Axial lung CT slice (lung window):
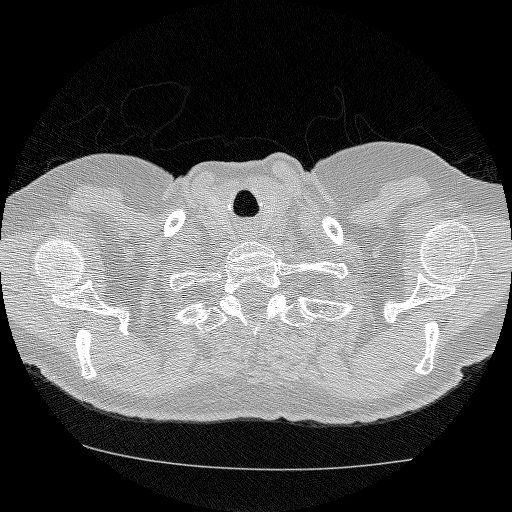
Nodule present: no